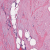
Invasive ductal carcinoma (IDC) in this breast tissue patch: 1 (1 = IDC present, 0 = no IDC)